Question: I'm trying to customize jQuery Flot to remove gaps between dots on time axis. Look at the top image:

It shows the data for two days, and I bet you spot the night. What I want to do is to get rid of this annoying gap in the middle of the chart. Any suggestions how to do this?
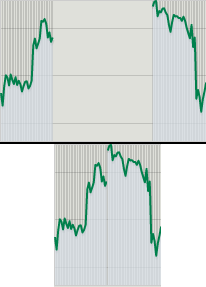
Answer: Too bad I can't accept a comment as an answer, since the answer from George Roberts from Mark's link worked smoothly.
So what I had to do is to change the mode of the flot from 'time' to null and then emulate a time axis.
I've created two arrays: the first one with data for the graph and the second one with timestamps:
'''
for (var i=0; i<json.length; i++ ) {
dotsData.push( [i, json[i].value] );
ticks.push( json[i].date );
}
}
'''
Time axis emulation:
'''
// flot options
... xaxis: { tickFormatter: function(val) { return formTicks(val, ticks) } } ...
// formTicks function
function formTicks(val, ticksArr) {
var tick = ticksArr[val];
if ( tick != undefined ) {
tick = new Date( tick );
var hours = tick.getHours(),
minutes = tick.getMinutes();
tick = hours+':'+minutes;
}
else { tick = '' }
return tick
}
'''
It solves the problem, but it's hard to distinguish one day from another, so I added markings:
'''
var markings = [],
firstDay = new Date( ticks[0] ).getDate();
for (var i=1; i<ticks.length; i++) {
var loopDay = new Date( ticks[i] ).getDate();
if ( loopDay != firstDay ) {
var marking = {
color: '#000000',
lineWidth: 1,
xaxis: { from: i, to: i }
}
markings.push( marking )
firstDay = loopDay; // loop through all days
}
}
// flot options
grid: { markings: markings }
'''
The result: